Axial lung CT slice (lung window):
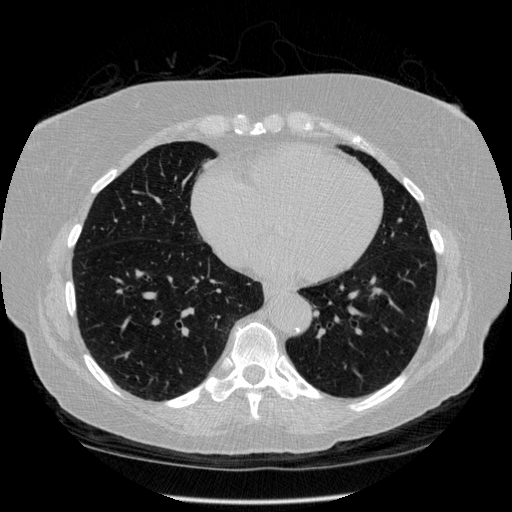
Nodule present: no